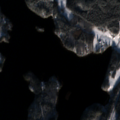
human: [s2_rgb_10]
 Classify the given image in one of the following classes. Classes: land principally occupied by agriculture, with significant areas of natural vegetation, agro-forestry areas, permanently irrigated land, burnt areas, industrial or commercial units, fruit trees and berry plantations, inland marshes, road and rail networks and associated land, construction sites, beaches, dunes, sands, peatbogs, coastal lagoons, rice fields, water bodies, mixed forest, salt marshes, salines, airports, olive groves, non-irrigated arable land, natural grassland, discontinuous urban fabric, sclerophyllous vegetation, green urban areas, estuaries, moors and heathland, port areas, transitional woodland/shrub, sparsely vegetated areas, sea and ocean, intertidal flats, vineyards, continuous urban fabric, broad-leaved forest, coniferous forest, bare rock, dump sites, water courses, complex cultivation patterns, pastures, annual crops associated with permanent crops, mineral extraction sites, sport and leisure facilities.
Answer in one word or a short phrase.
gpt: land principally occupied by agriculture, with significant areas of natural vegetation, coniferous forest, mixed forest, water bodies